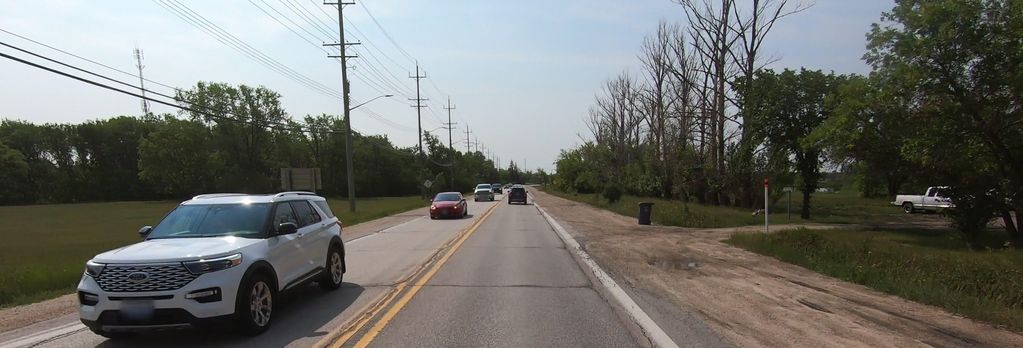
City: winnipeg